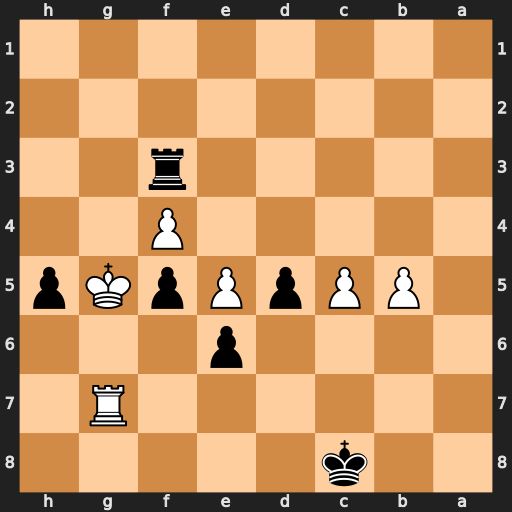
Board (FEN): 2k5/6R1/4p3/1PPpPpKp/5P2/5r2/8/8
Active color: b
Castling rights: -
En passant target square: -
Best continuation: Rg3+ Kf6 Rxg7